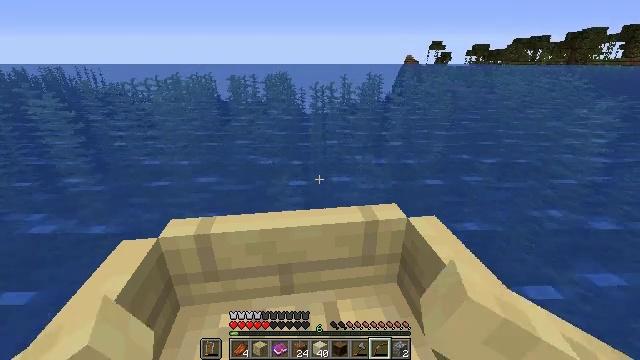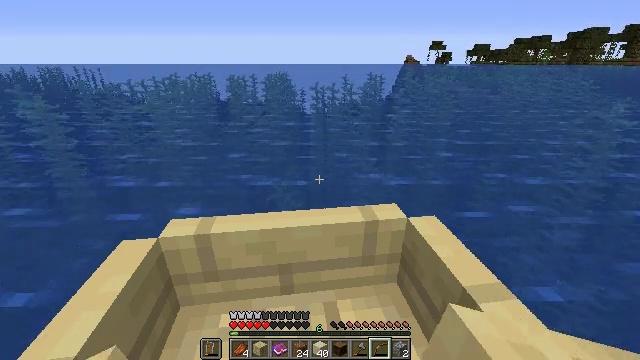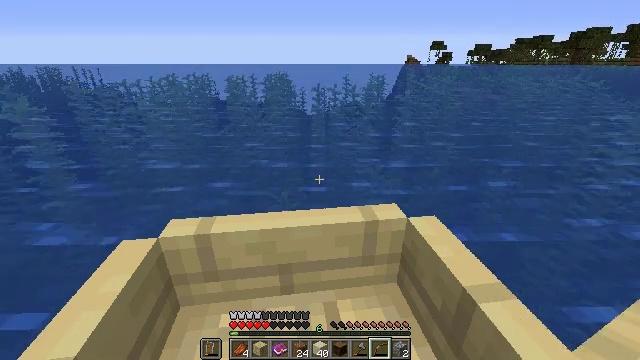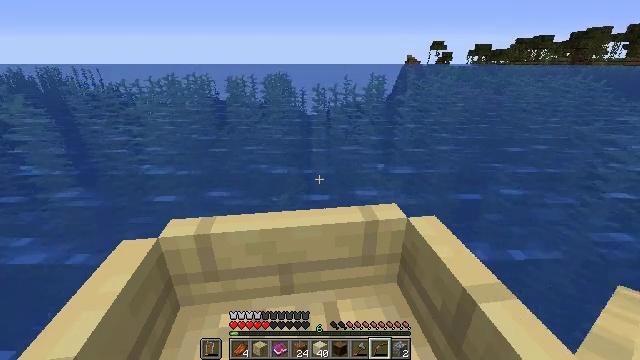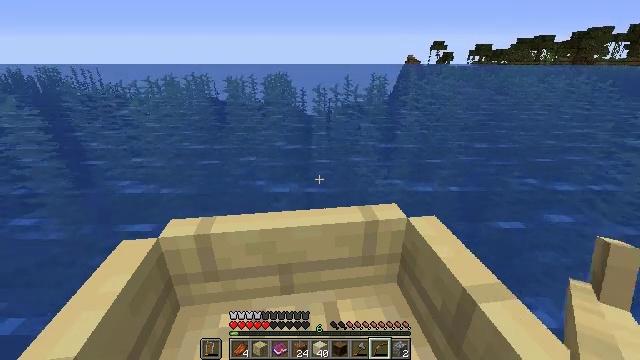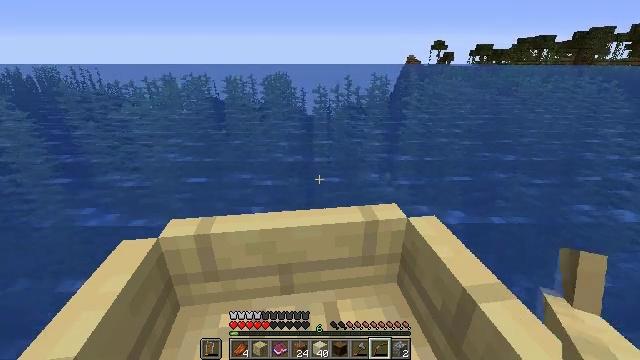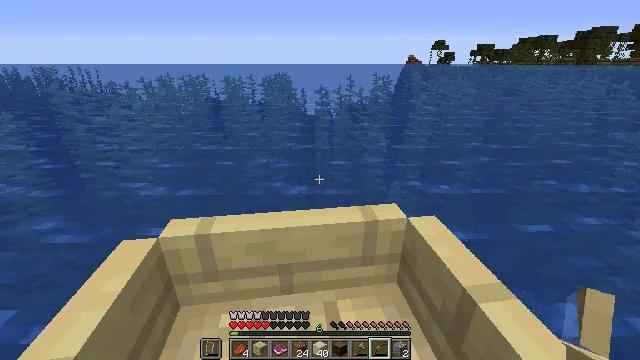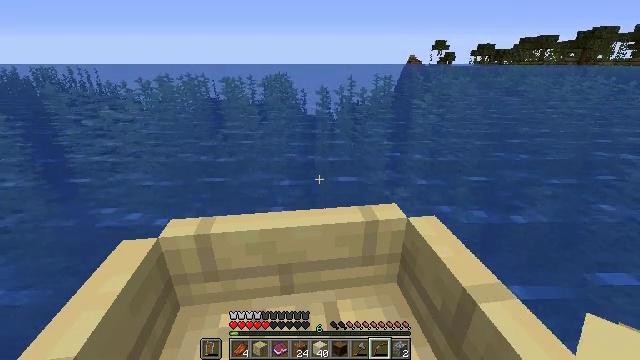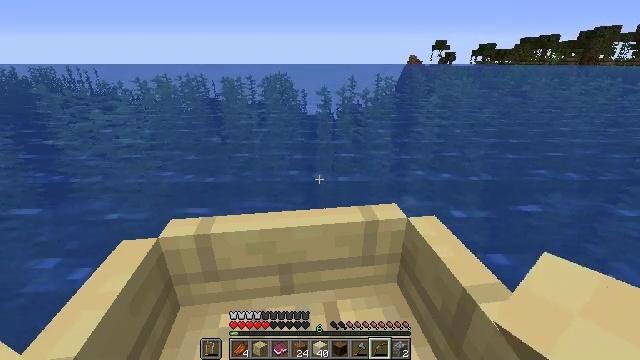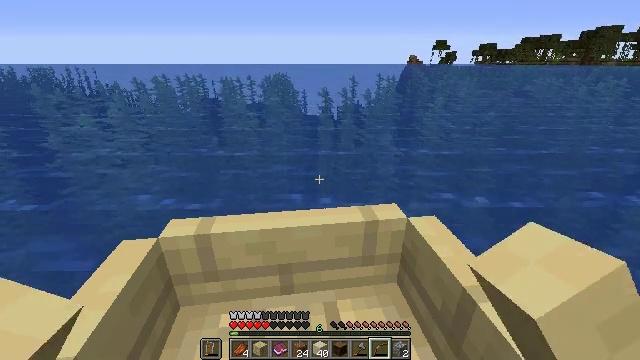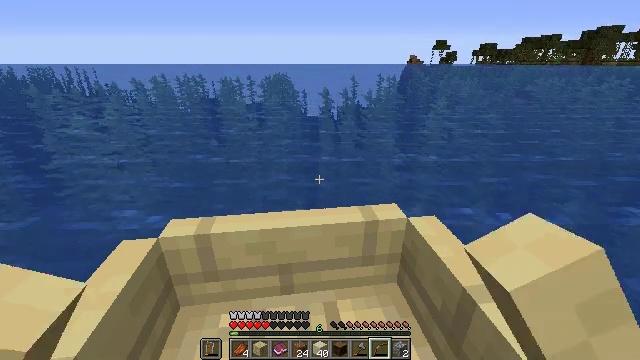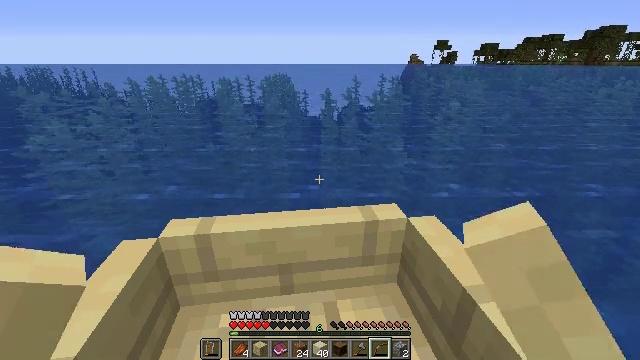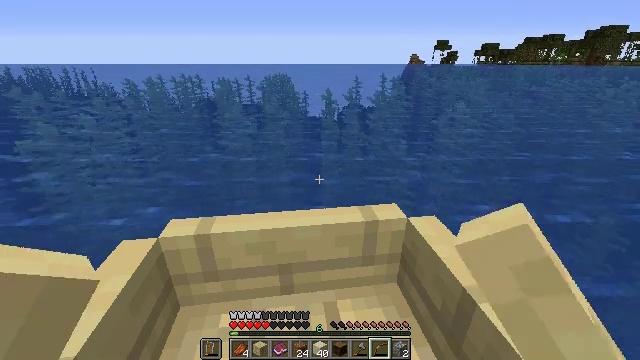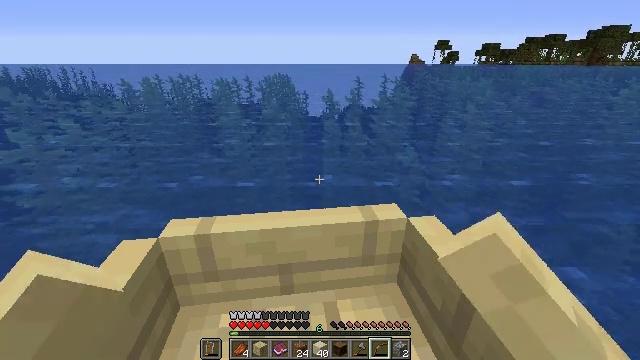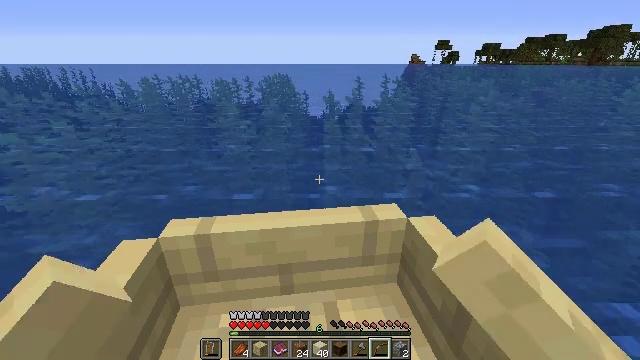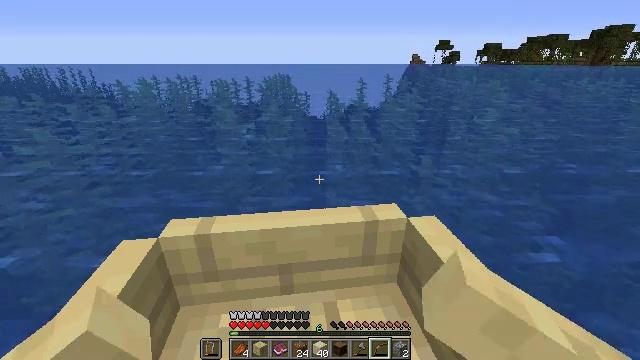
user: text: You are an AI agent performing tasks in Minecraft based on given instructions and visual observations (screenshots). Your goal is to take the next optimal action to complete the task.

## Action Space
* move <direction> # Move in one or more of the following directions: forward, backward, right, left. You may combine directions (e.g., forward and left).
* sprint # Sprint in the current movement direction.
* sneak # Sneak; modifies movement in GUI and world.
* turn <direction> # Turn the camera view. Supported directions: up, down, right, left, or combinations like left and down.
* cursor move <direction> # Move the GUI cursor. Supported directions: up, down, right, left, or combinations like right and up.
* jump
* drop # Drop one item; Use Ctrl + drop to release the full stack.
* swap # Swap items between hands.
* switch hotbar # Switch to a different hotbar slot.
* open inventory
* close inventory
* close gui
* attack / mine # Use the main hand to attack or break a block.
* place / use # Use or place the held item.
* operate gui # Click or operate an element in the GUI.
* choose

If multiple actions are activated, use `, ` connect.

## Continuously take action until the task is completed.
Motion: motion action
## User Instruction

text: Gather packed ice blocks.
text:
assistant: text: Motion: move forward
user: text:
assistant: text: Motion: move forward
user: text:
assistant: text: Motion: move forward
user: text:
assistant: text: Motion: move forward
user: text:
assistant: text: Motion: move forward
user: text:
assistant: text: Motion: move forward
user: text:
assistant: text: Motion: move forward
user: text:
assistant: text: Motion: move forward
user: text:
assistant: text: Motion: move forward
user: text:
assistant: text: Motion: move forward
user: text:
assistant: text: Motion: move forward
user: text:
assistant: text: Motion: move forward
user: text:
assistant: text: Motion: move forward
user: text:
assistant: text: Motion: move forward
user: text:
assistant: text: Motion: move forward
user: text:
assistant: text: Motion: move forward
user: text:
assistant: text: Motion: move forward
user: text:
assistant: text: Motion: move forward
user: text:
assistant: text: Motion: move forward
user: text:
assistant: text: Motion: move forward
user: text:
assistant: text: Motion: move forward
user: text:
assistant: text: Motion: move forward
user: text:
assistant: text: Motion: move forward
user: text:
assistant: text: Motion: move forward
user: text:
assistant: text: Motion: move forward
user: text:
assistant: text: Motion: move forward
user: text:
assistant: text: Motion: move forward
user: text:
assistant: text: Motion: move forward
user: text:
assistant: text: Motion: move forward
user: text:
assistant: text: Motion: move forward